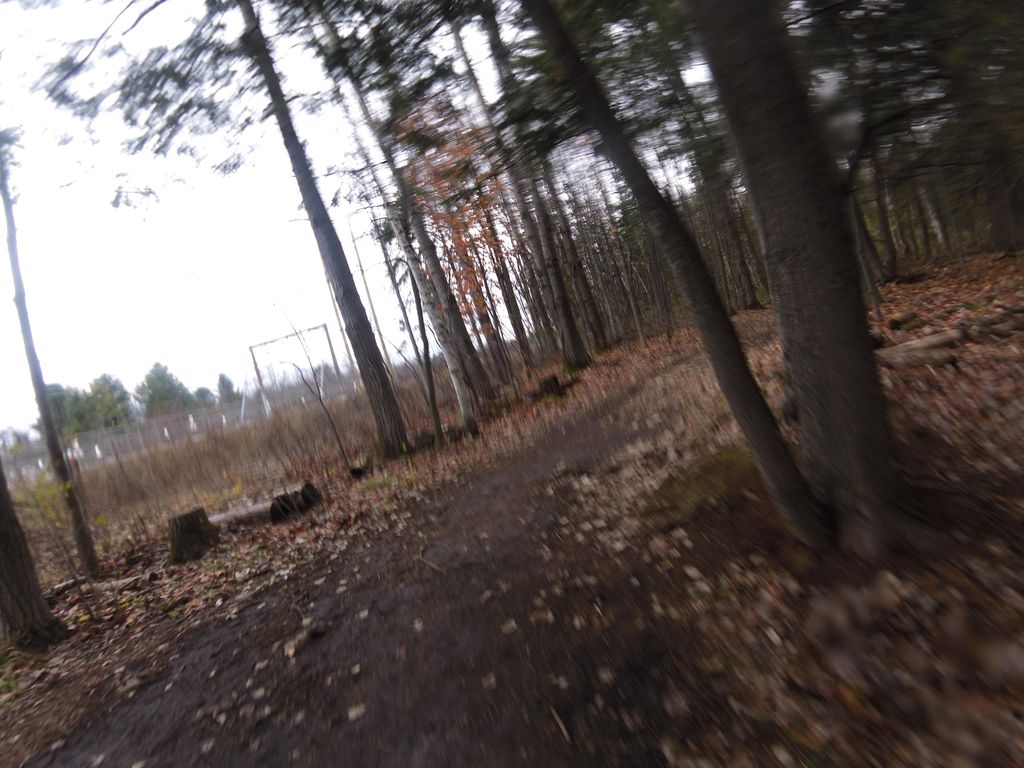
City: ottawa-gatineau